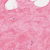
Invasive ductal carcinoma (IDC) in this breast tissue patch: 0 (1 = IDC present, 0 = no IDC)